Question:
I have 81 'UITextFields' that I want to add another Send Event too. Currently, they are all set to trigger one function for "Did End on Exit" but I want to add "Editing Changed" to all of them in order to call the same function. I know I could draw lines for all 81 TextFields, but I know there is the addTarget function, but I am not sure how it works. TIA.
'''
//My attempt at addTarget
textField.addTarget(self, action: #selector(editedBox(sender:)), for: .editingChanged)
//Creates outlet for boxes
@IBOutlet var textFieldCollection: [UITextField]!
//Action if a box is edited
@IBAction func editedBox(_ sender: AnyObject) {
}
'''
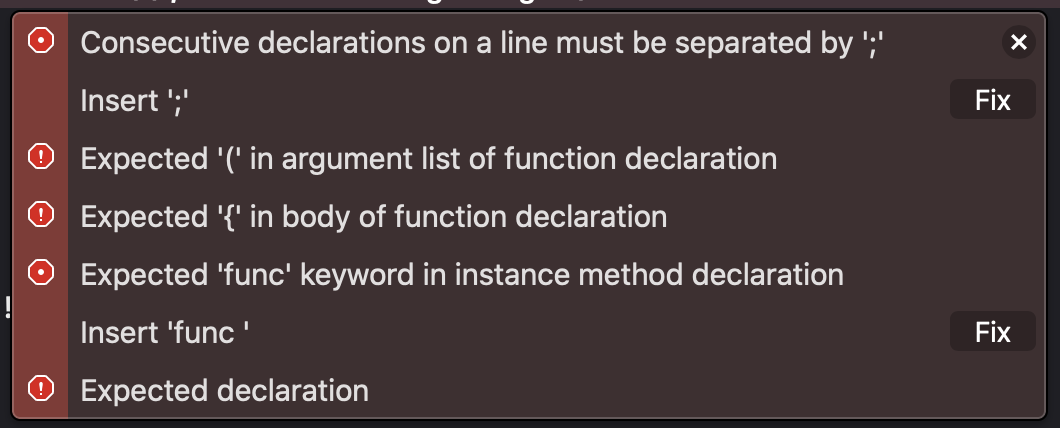
Answer: here is the method ... textField is your text field .. if you have 81 fields ... you need to loop around and add target to all of them ....
'''
override func viewDidLoad() {
super.viewDidLoad()
for textField in textFieldCollection {
textField.addTarget(self, action: #selector(editedBox(sender:)), for: .editingChanged)
}
}
@objc func editedBox(sender: AnyObject) {
}
'''